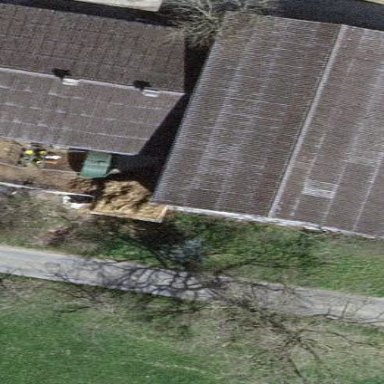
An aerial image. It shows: Rural barn.